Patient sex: M
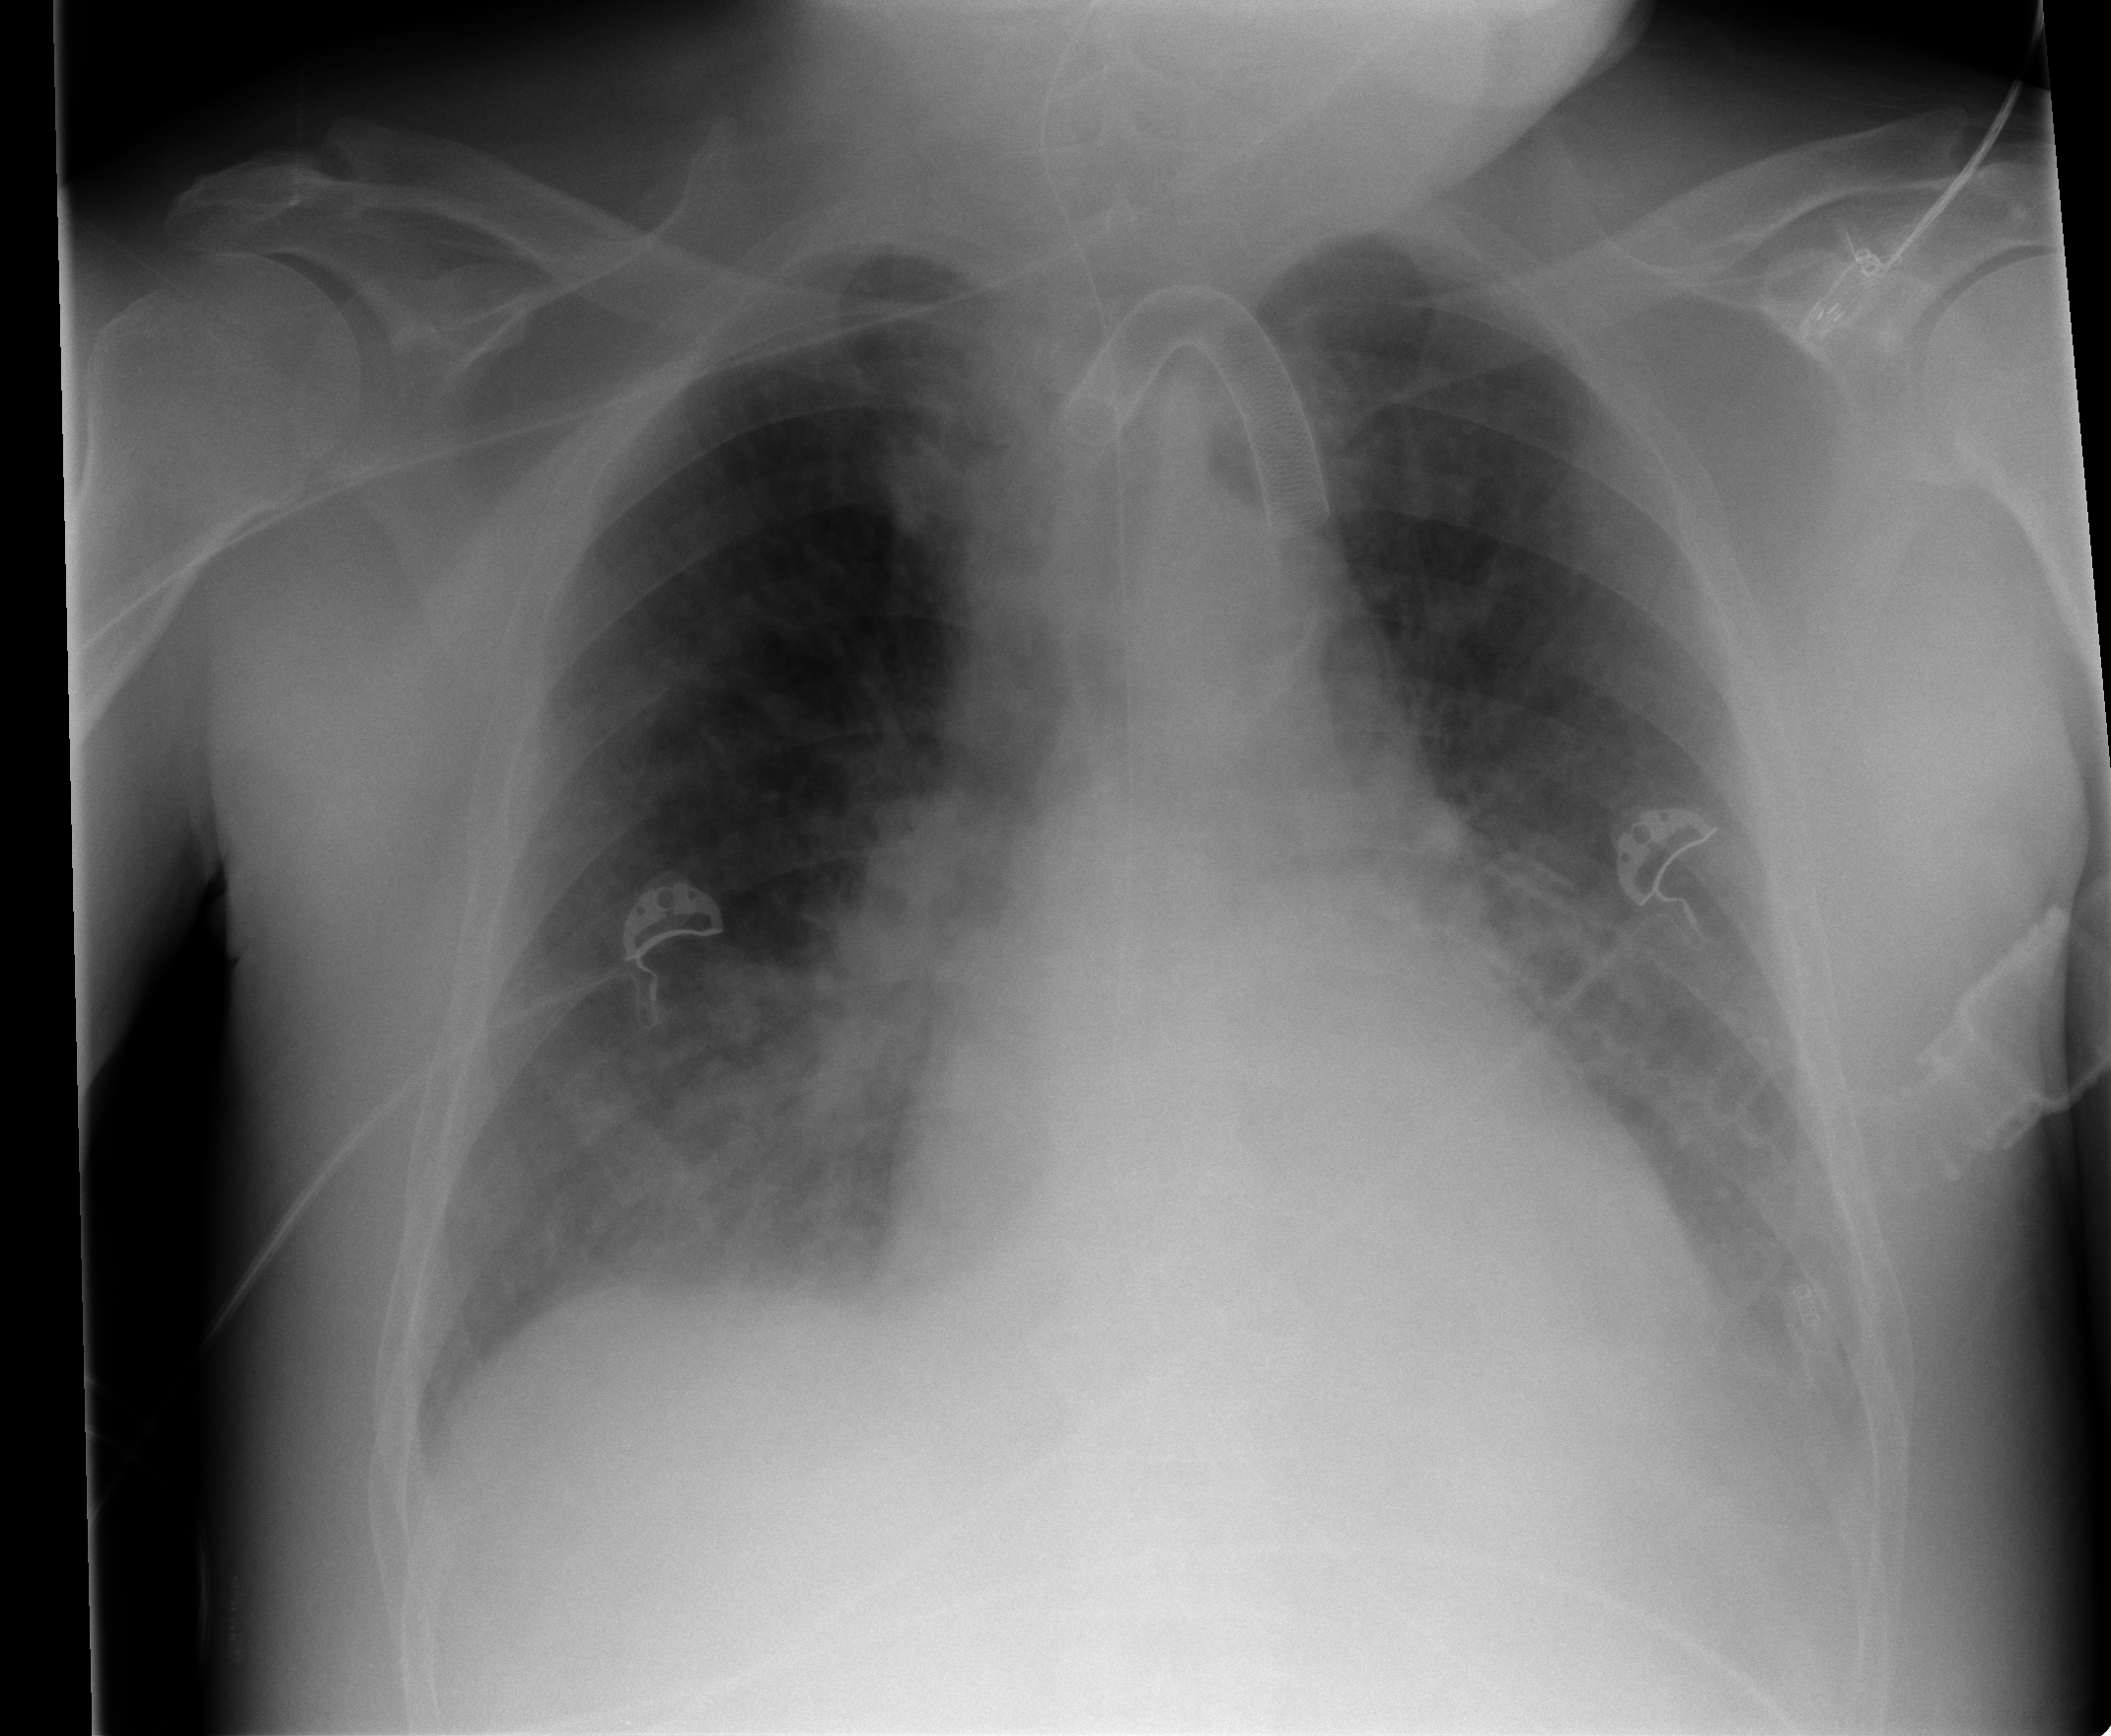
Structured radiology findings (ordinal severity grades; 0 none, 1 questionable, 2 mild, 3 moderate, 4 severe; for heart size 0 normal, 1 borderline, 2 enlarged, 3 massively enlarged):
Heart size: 0
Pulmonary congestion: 2
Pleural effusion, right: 1
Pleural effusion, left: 2
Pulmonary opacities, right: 2
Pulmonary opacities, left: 2
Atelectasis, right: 0
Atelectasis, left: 0